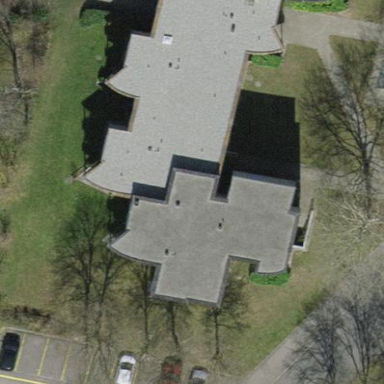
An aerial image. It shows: Flat-roofed apartment building.